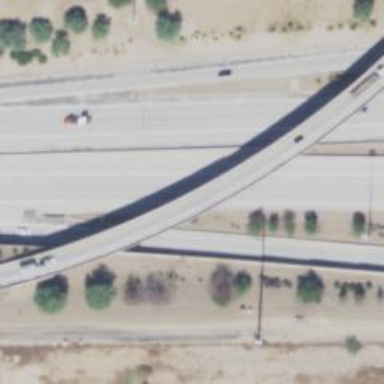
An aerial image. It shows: Concrete bridge.